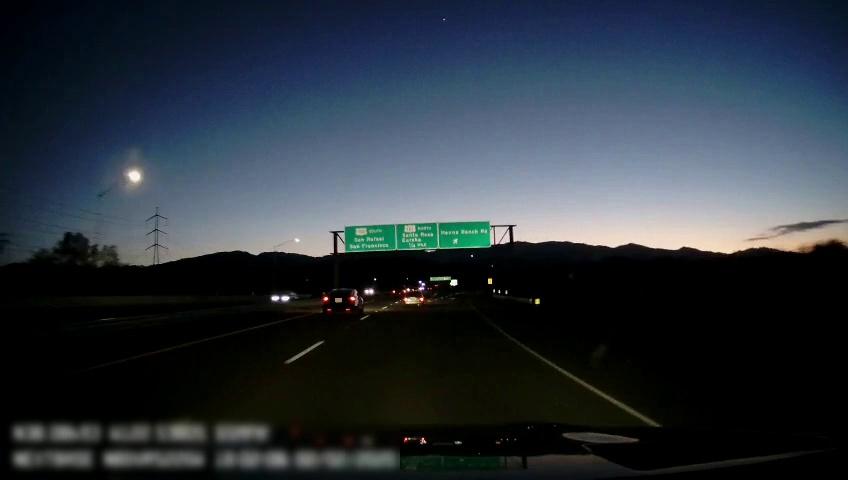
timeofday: Dusk/Dawn/Twilight
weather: Other
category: Drivable Space
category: Drivable Space
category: Vehicles | Car
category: Vehicles | Car
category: Vehicles | SUV
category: Vehicles | Car
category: Vehicles | Car
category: Lanes | Alternate Lane
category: Lanes | Current Lane
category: Lanes | Current Lane
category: Lanes | Alternate Lane
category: Lanes | Alternate Lane
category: Traffic | Signs
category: Traffic | Signs
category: Traffic | Signs